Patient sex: M
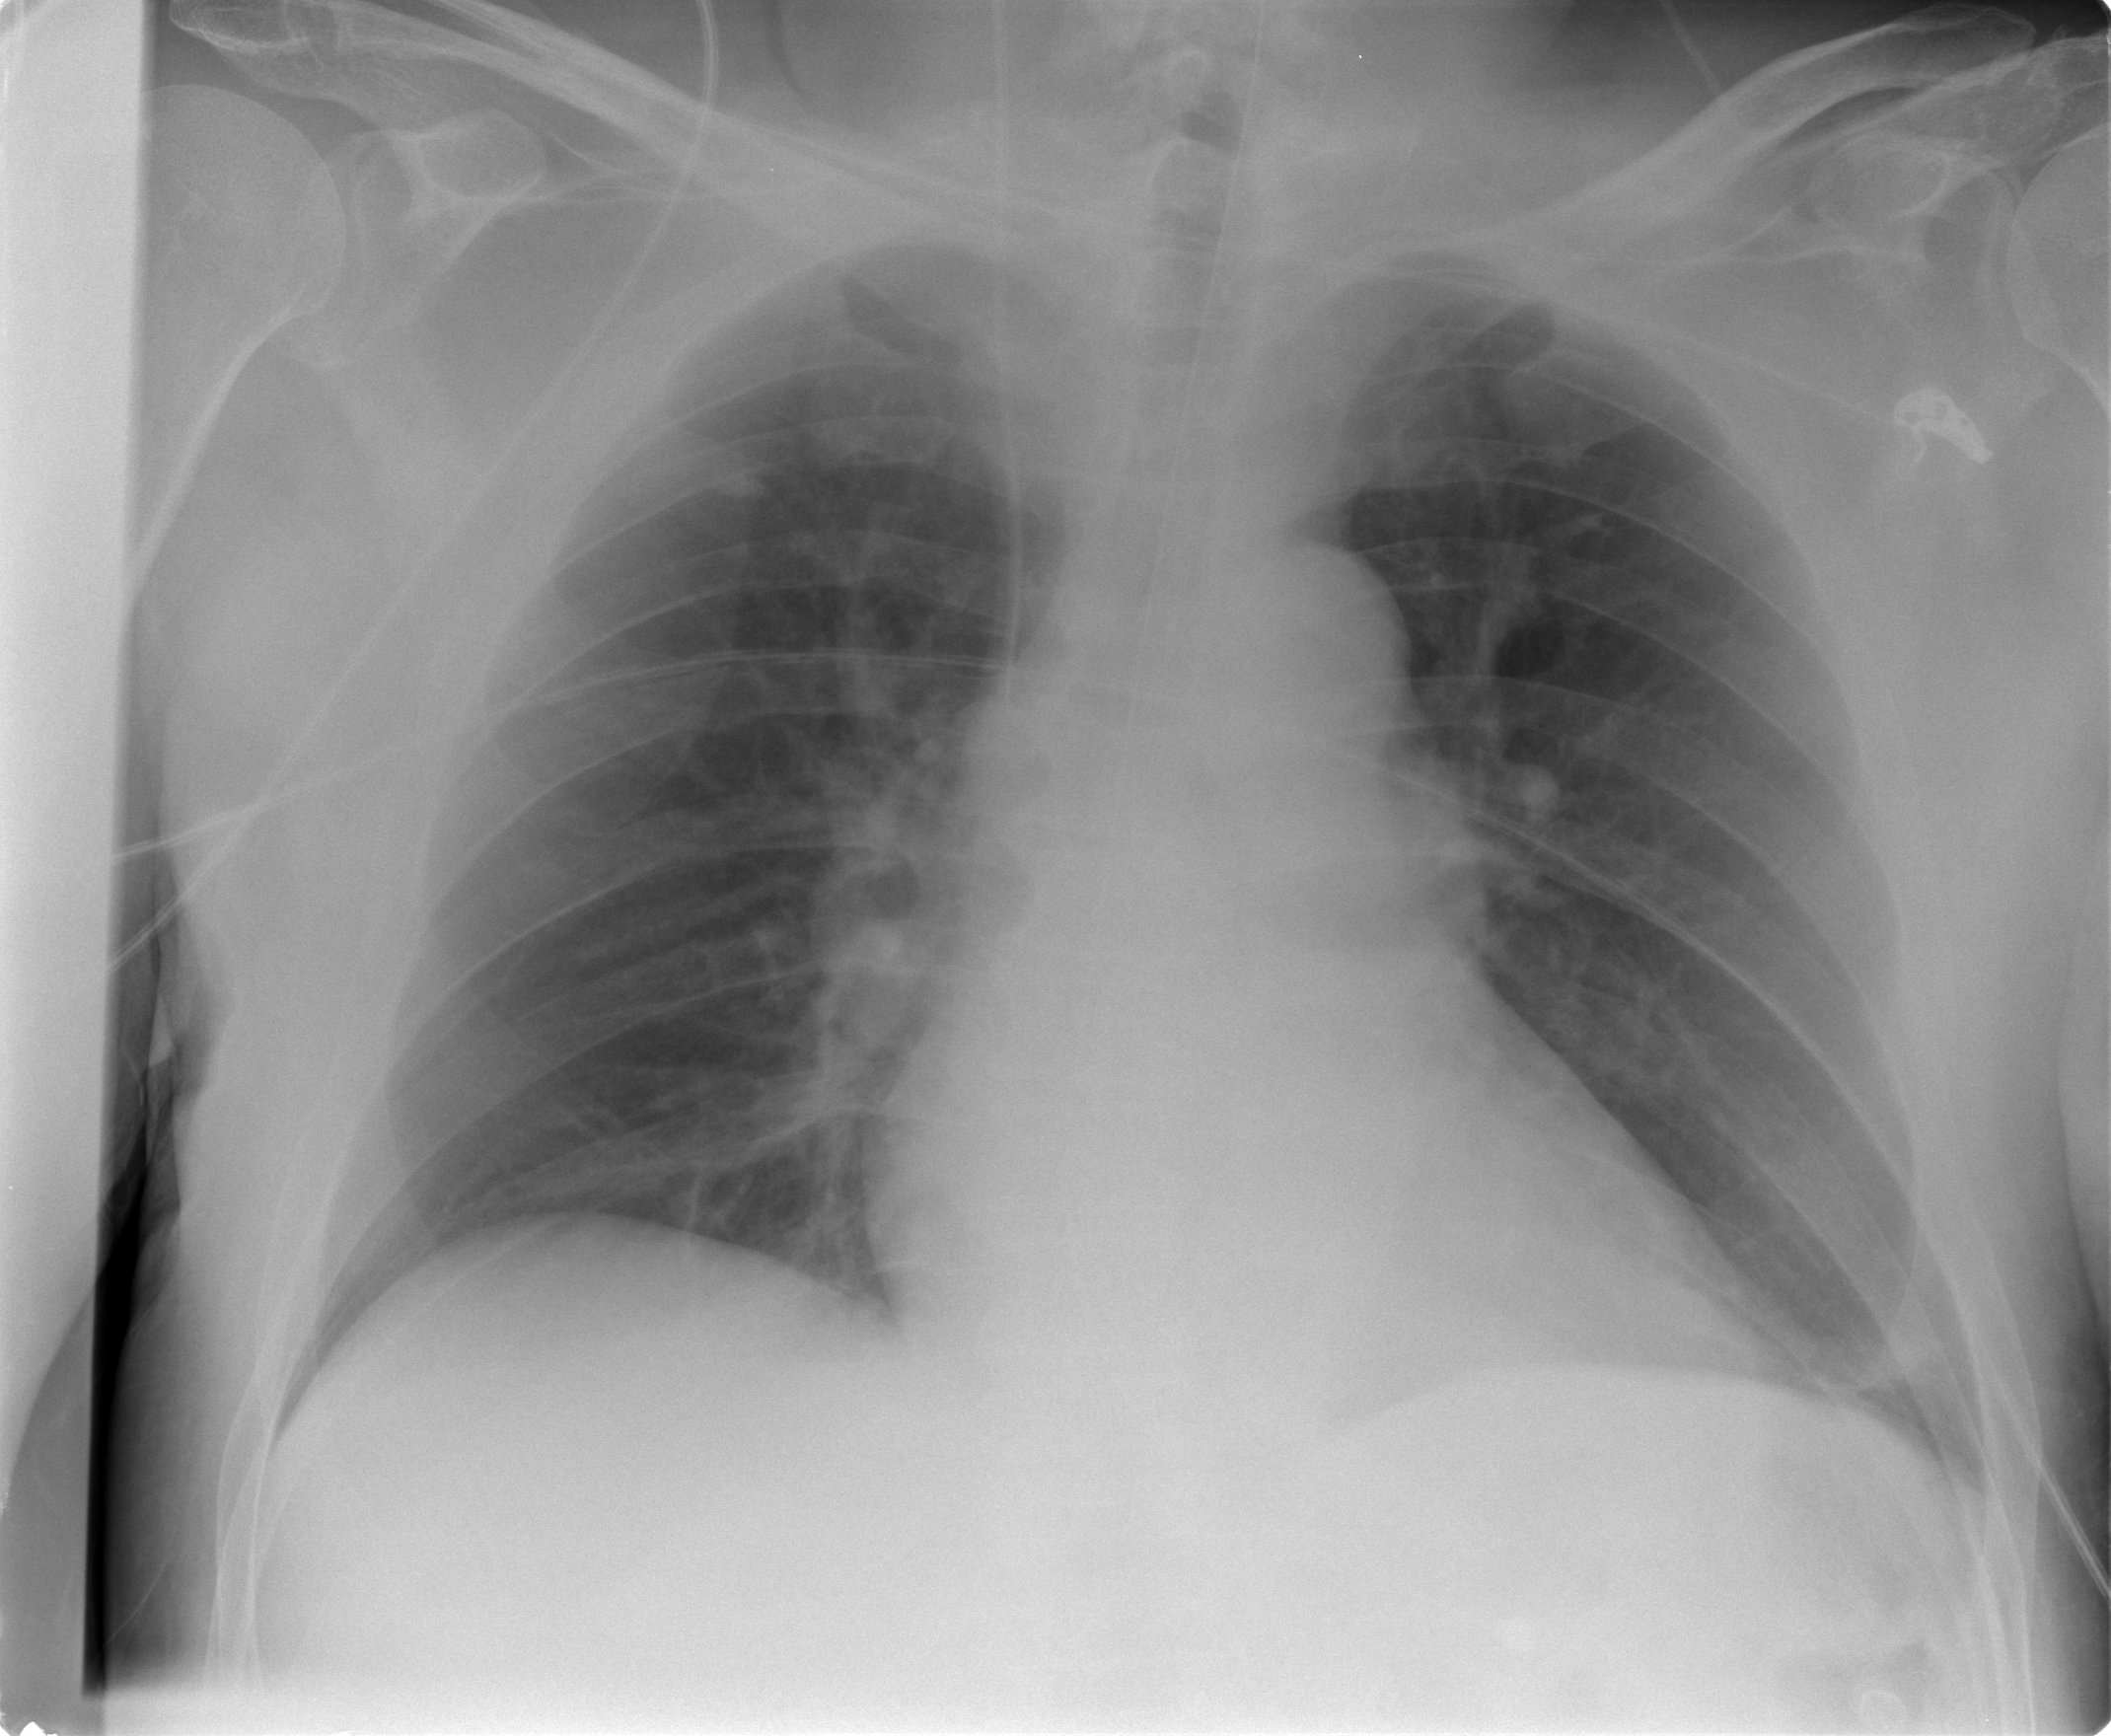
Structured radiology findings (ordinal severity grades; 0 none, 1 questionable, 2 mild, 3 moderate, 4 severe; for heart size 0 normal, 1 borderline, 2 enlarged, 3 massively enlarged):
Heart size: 0
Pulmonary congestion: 0
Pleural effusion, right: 0
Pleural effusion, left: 0
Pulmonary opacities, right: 0
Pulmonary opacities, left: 0
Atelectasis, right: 1
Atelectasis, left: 1